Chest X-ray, PA view. Patient: 66 years old, sex M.
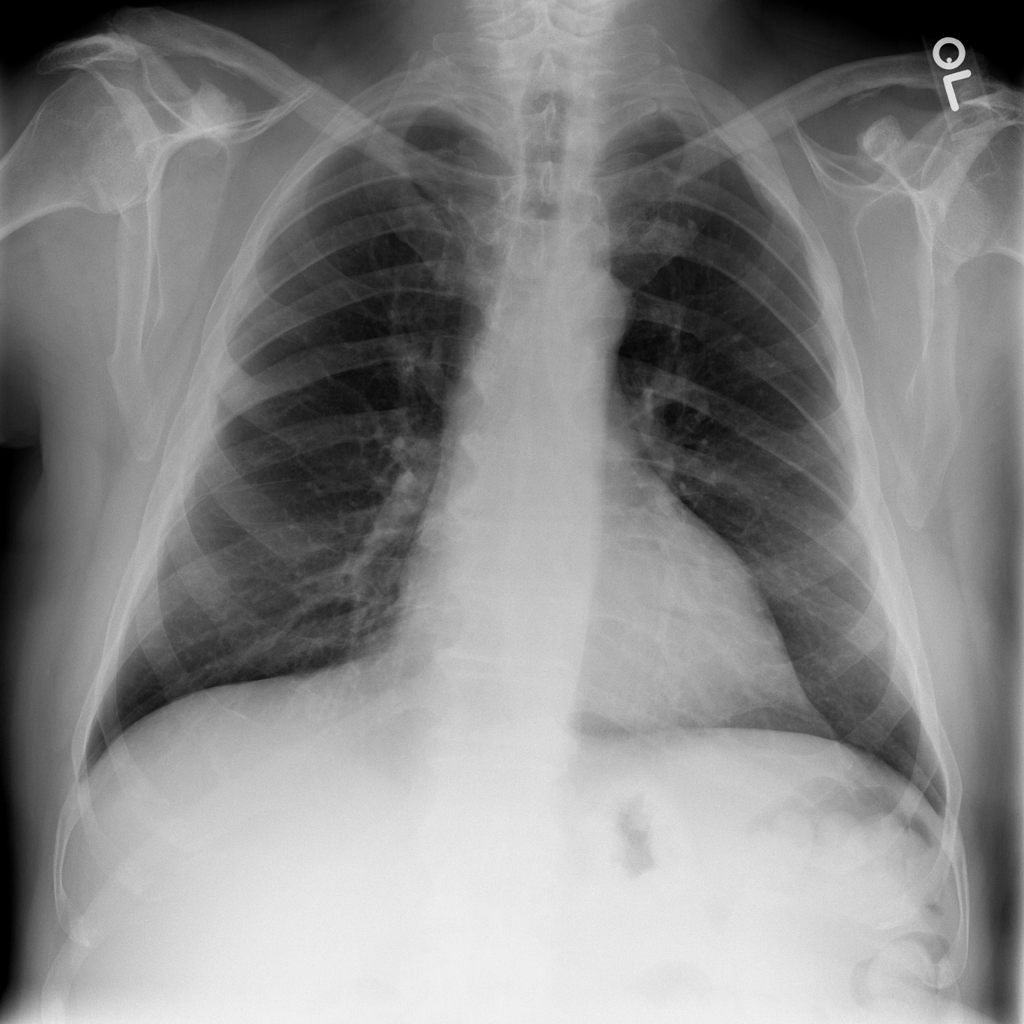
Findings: No Finding